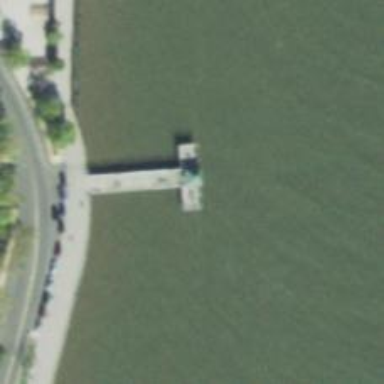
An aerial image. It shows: Man-made pier.